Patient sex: F
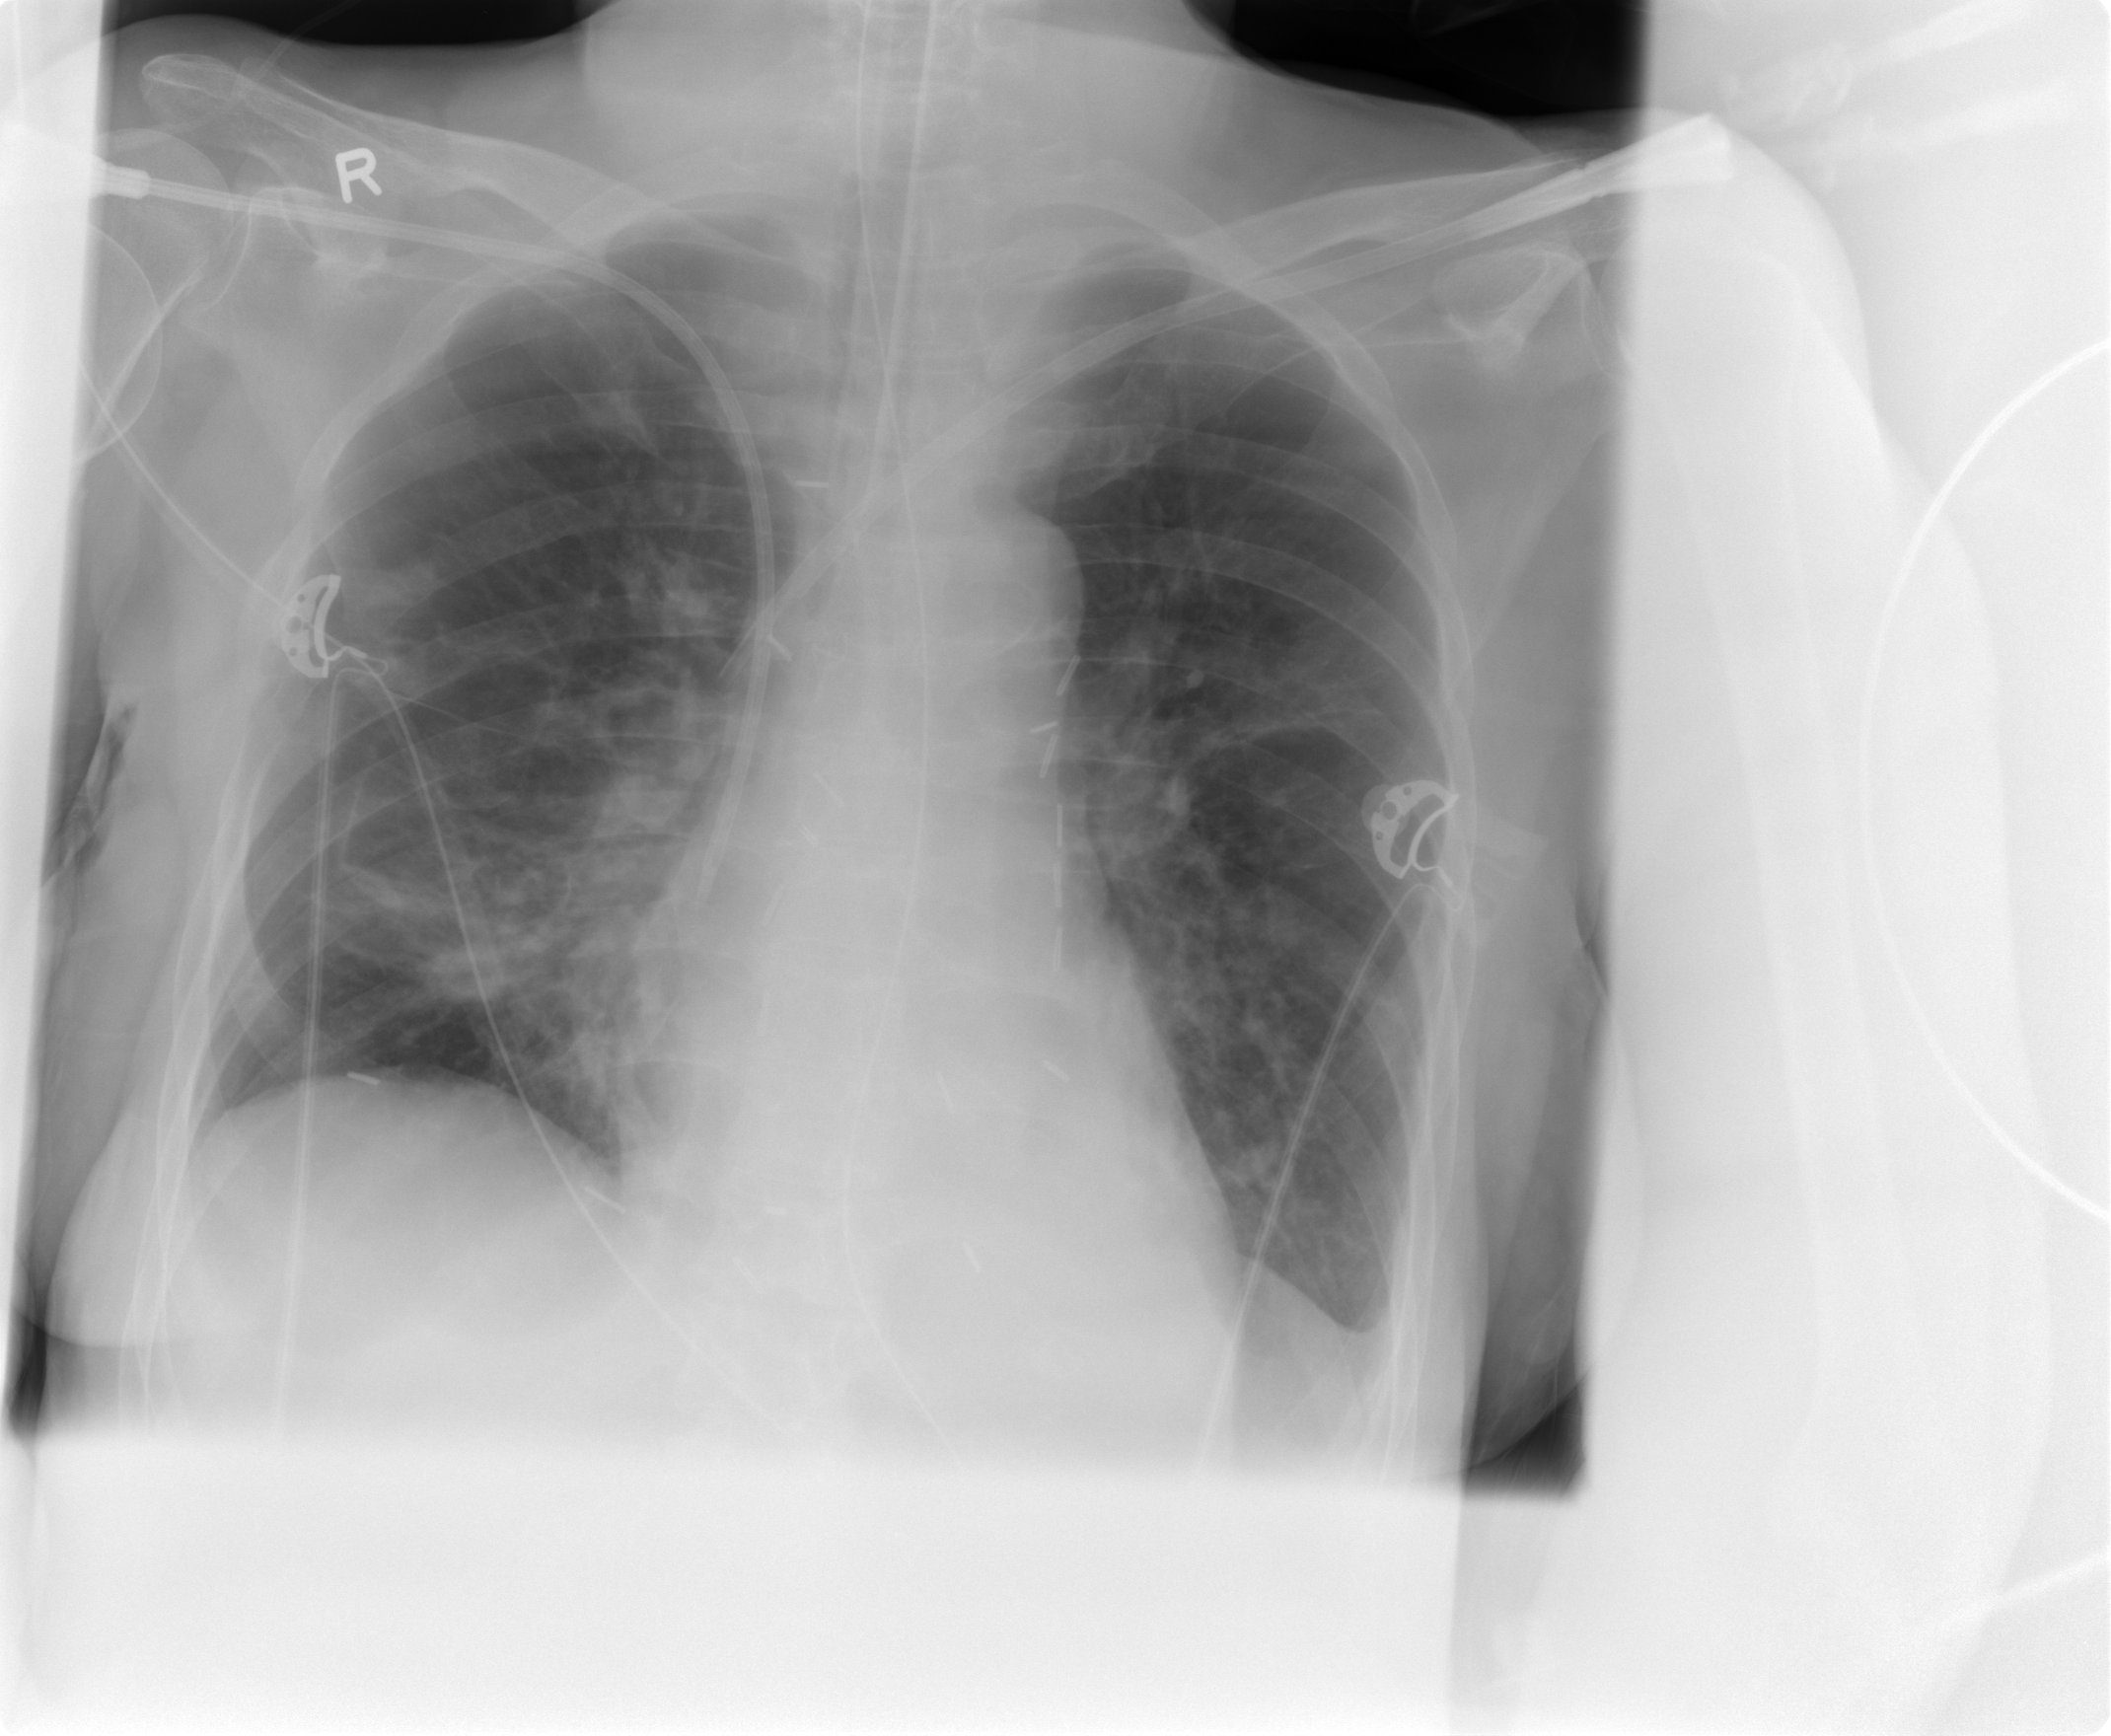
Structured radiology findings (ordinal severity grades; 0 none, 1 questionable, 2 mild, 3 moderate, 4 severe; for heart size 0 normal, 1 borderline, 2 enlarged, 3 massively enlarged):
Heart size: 0
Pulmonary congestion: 0
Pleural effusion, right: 0
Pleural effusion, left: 1
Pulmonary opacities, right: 2
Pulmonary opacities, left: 1
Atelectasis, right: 2
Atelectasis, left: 1